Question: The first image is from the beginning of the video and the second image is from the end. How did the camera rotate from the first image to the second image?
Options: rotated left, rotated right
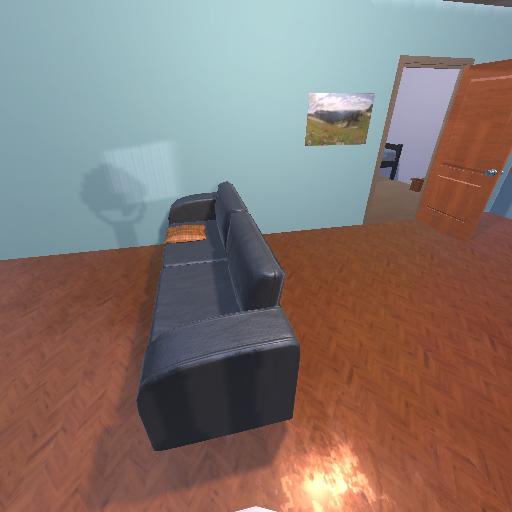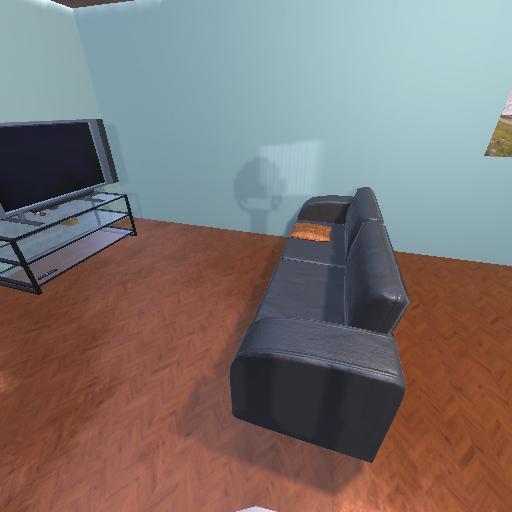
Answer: rotated left